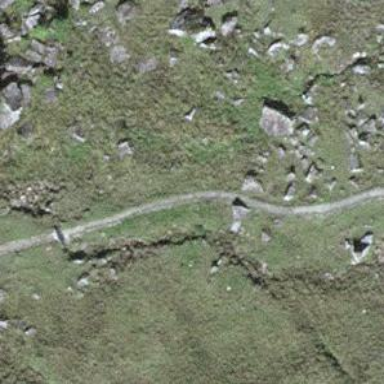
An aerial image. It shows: Path.